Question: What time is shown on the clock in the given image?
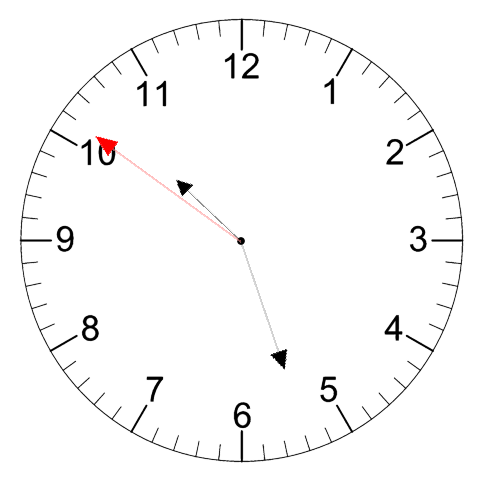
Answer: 10:26:51